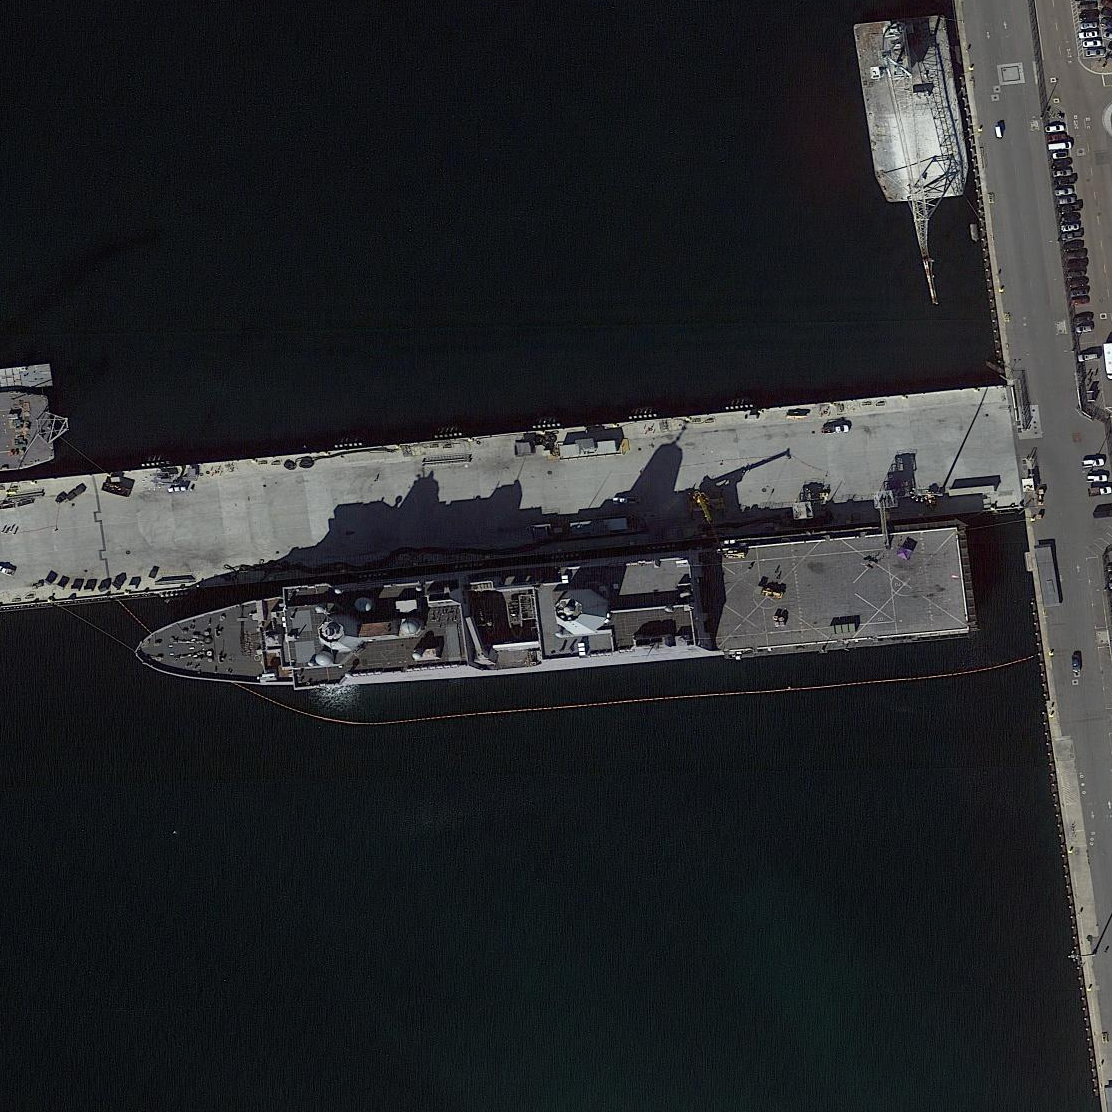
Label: San_Antonio-class_transport_dock